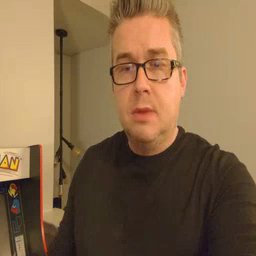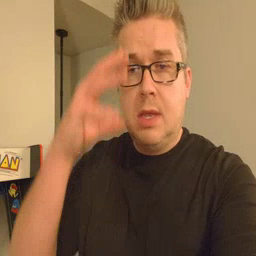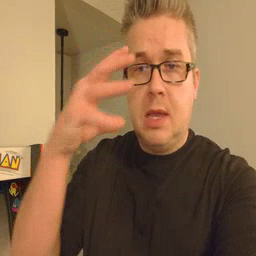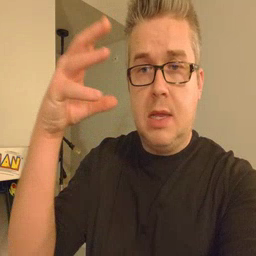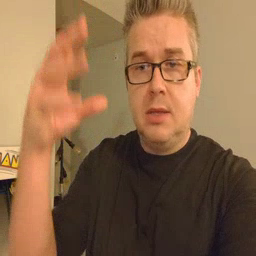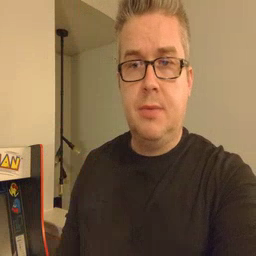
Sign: cloud